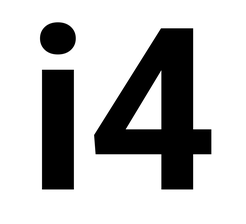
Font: Roboto_Bold